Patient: sex F, age 62
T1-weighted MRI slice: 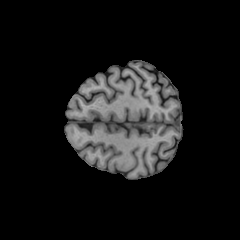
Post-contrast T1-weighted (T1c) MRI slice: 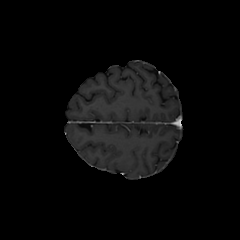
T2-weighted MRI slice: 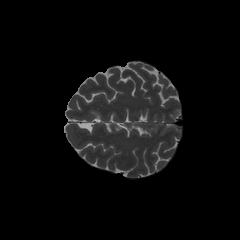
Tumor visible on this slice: no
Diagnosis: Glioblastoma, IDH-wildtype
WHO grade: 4